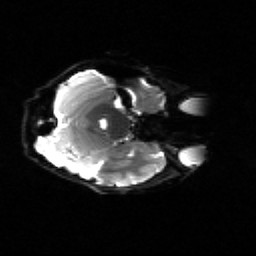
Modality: sbref
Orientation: axial
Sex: male
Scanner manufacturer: siemens
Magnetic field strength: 3 T
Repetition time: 5 s
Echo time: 0.071 s